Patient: sex F, age 77
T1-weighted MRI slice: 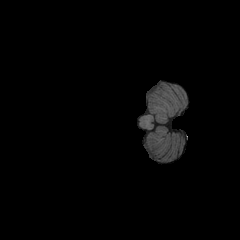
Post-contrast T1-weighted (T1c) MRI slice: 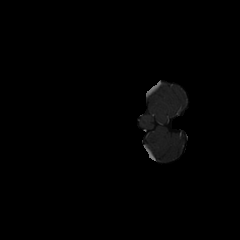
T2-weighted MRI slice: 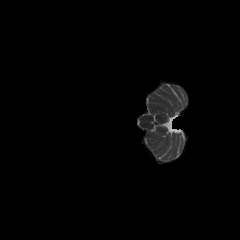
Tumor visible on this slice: no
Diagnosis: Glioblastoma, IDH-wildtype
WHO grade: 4